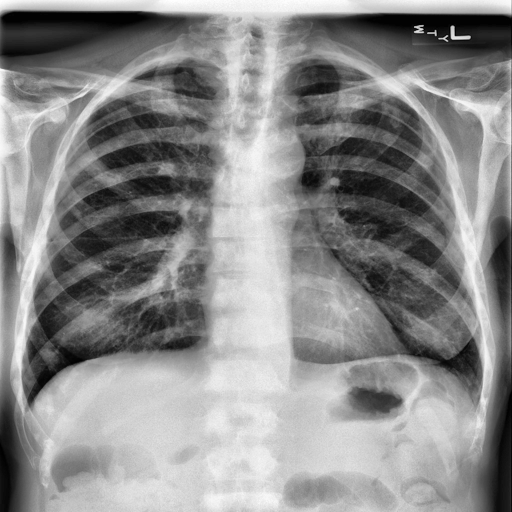
Finding: NORMAL